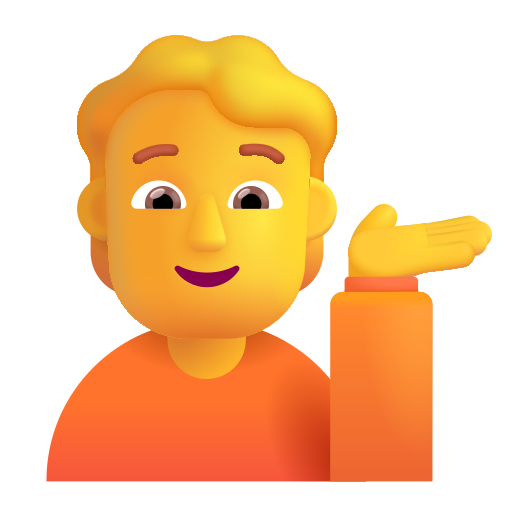
person tipping hand color default